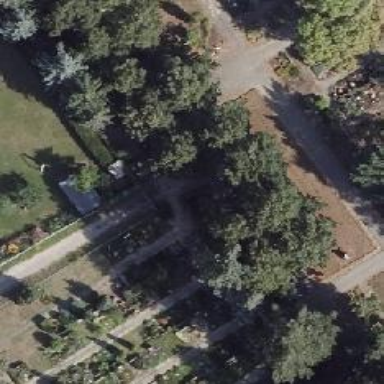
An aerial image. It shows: Sector in the cemetery.